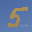
Label: 5